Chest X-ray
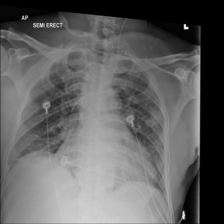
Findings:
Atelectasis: positive
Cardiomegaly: negative
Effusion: negative
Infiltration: negative
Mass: negative
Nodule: negative
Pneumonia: negative
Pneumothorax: negative
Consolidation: negative
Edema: negative
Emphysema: negative
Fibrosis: negative
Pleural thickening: negative
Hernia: negative